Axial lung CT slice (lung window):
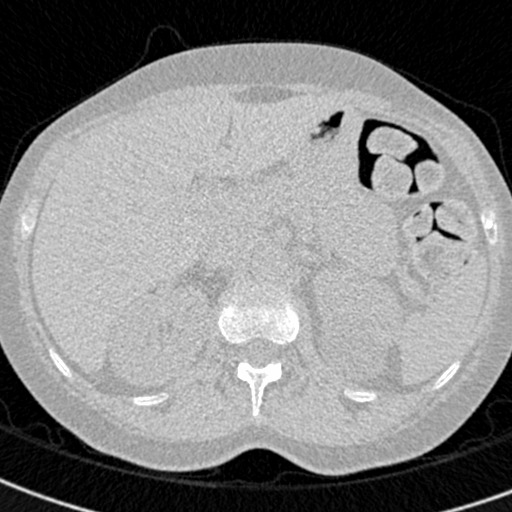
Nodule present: no